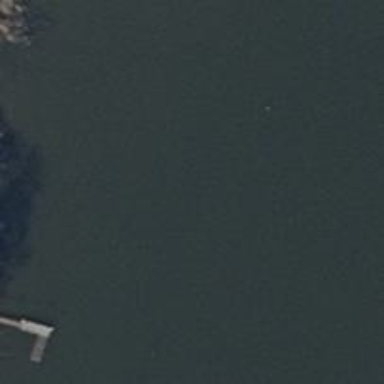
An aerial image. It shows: Man-made pier.